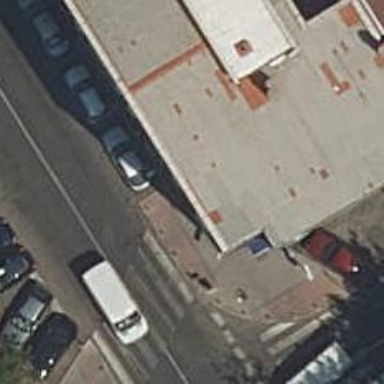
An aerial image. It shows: Bakery.